Field crop: maize
Growth stage: 2
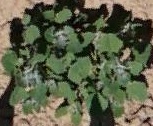
Species: chenopodium